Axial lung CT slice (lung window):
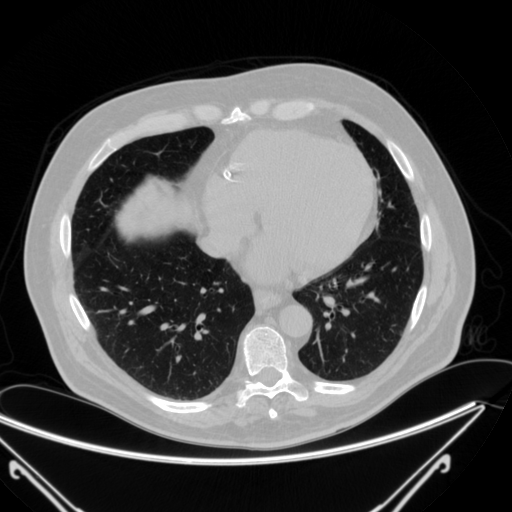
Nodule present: no